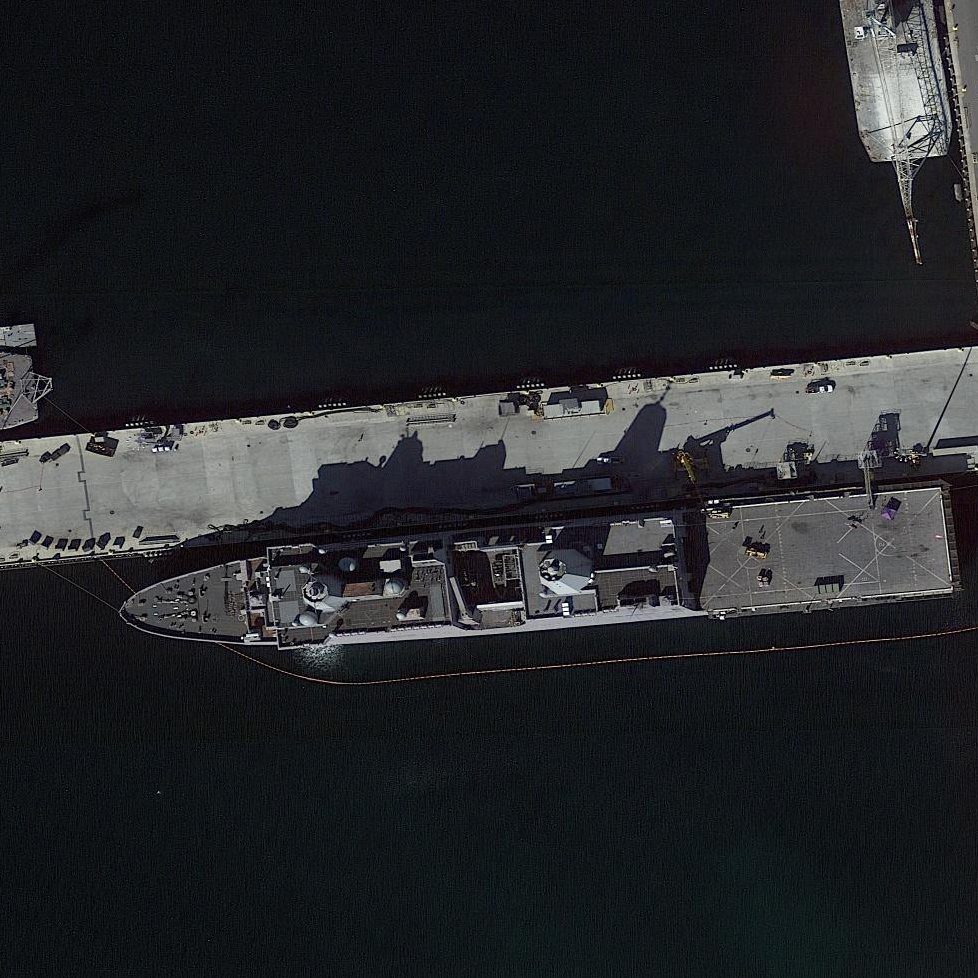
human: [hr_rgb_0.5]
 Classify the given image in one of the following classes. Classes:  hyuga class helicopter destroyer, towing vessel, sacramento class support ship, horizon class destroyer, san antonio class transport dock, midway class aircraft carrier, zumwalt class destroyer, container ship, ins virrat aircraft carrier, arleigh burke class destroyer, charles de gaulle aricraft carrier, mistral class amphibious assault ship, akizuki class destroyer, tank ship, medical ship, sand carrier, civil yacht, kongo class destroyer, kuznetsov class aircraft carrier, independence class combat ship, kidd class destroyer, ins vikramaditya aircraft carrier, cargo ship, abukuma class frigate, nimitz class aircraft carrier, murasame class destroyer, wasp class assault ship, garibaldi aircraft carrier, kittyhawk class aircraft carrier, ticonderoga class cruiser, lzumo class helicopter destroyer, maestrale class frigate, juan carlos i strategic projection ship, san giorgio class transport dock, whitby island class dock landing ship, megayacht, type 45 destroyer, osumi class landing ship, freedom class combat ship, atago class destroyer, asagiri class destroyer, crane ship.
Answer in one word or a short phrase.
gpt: San Antonio class transport dock